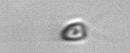
Label: Pyramimonas